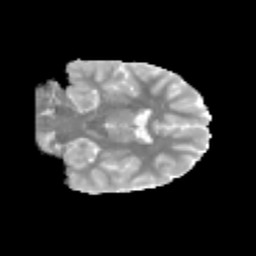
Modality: MD
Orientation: coronal
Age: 10
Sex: female
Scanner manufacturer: siemens
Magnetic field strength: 3 T
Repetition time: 3.8 s
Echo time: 0.07 s